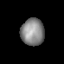
Tissue: lung
Cell type: Epithelial cells
Senescence score: 0.1845
Nuclear area (px): 609
Mean DAPI intensity: 135.261